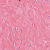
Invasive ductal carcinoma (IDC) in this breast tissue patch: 0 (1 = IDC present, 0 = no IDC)